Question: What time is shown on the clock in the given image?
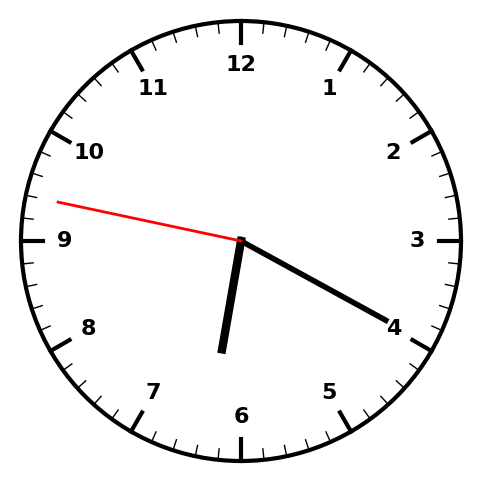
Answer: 06:19:47